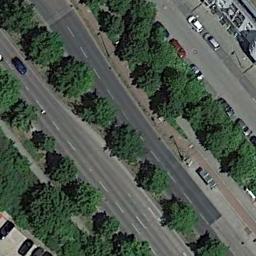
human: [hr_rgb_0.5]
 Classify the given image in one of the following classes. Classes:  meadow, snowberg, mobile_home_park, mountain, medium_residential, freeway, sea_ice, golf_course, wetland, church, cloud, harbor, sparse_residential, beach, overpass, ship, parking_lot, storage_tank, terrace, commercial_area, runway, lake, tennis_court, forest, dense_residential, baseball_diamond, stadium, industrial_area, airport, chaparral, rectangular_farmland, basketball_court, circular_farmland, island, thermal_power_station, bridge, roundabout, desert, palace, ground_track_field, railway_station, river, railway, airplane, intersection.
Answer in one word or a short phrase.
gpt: freeway